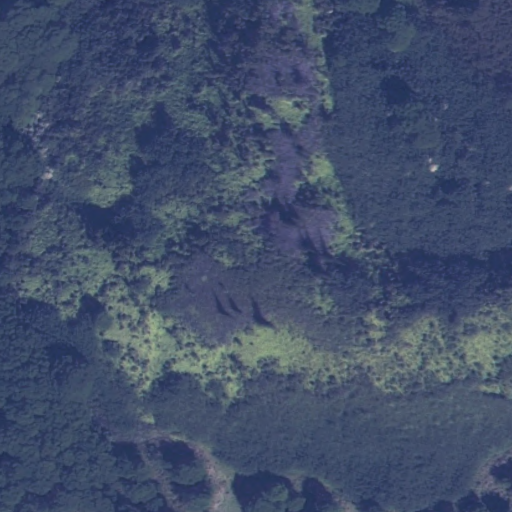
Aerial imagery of mountain in Hawaii named Hanahanapuni containing only unknown